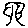
Label: tree